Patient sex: M
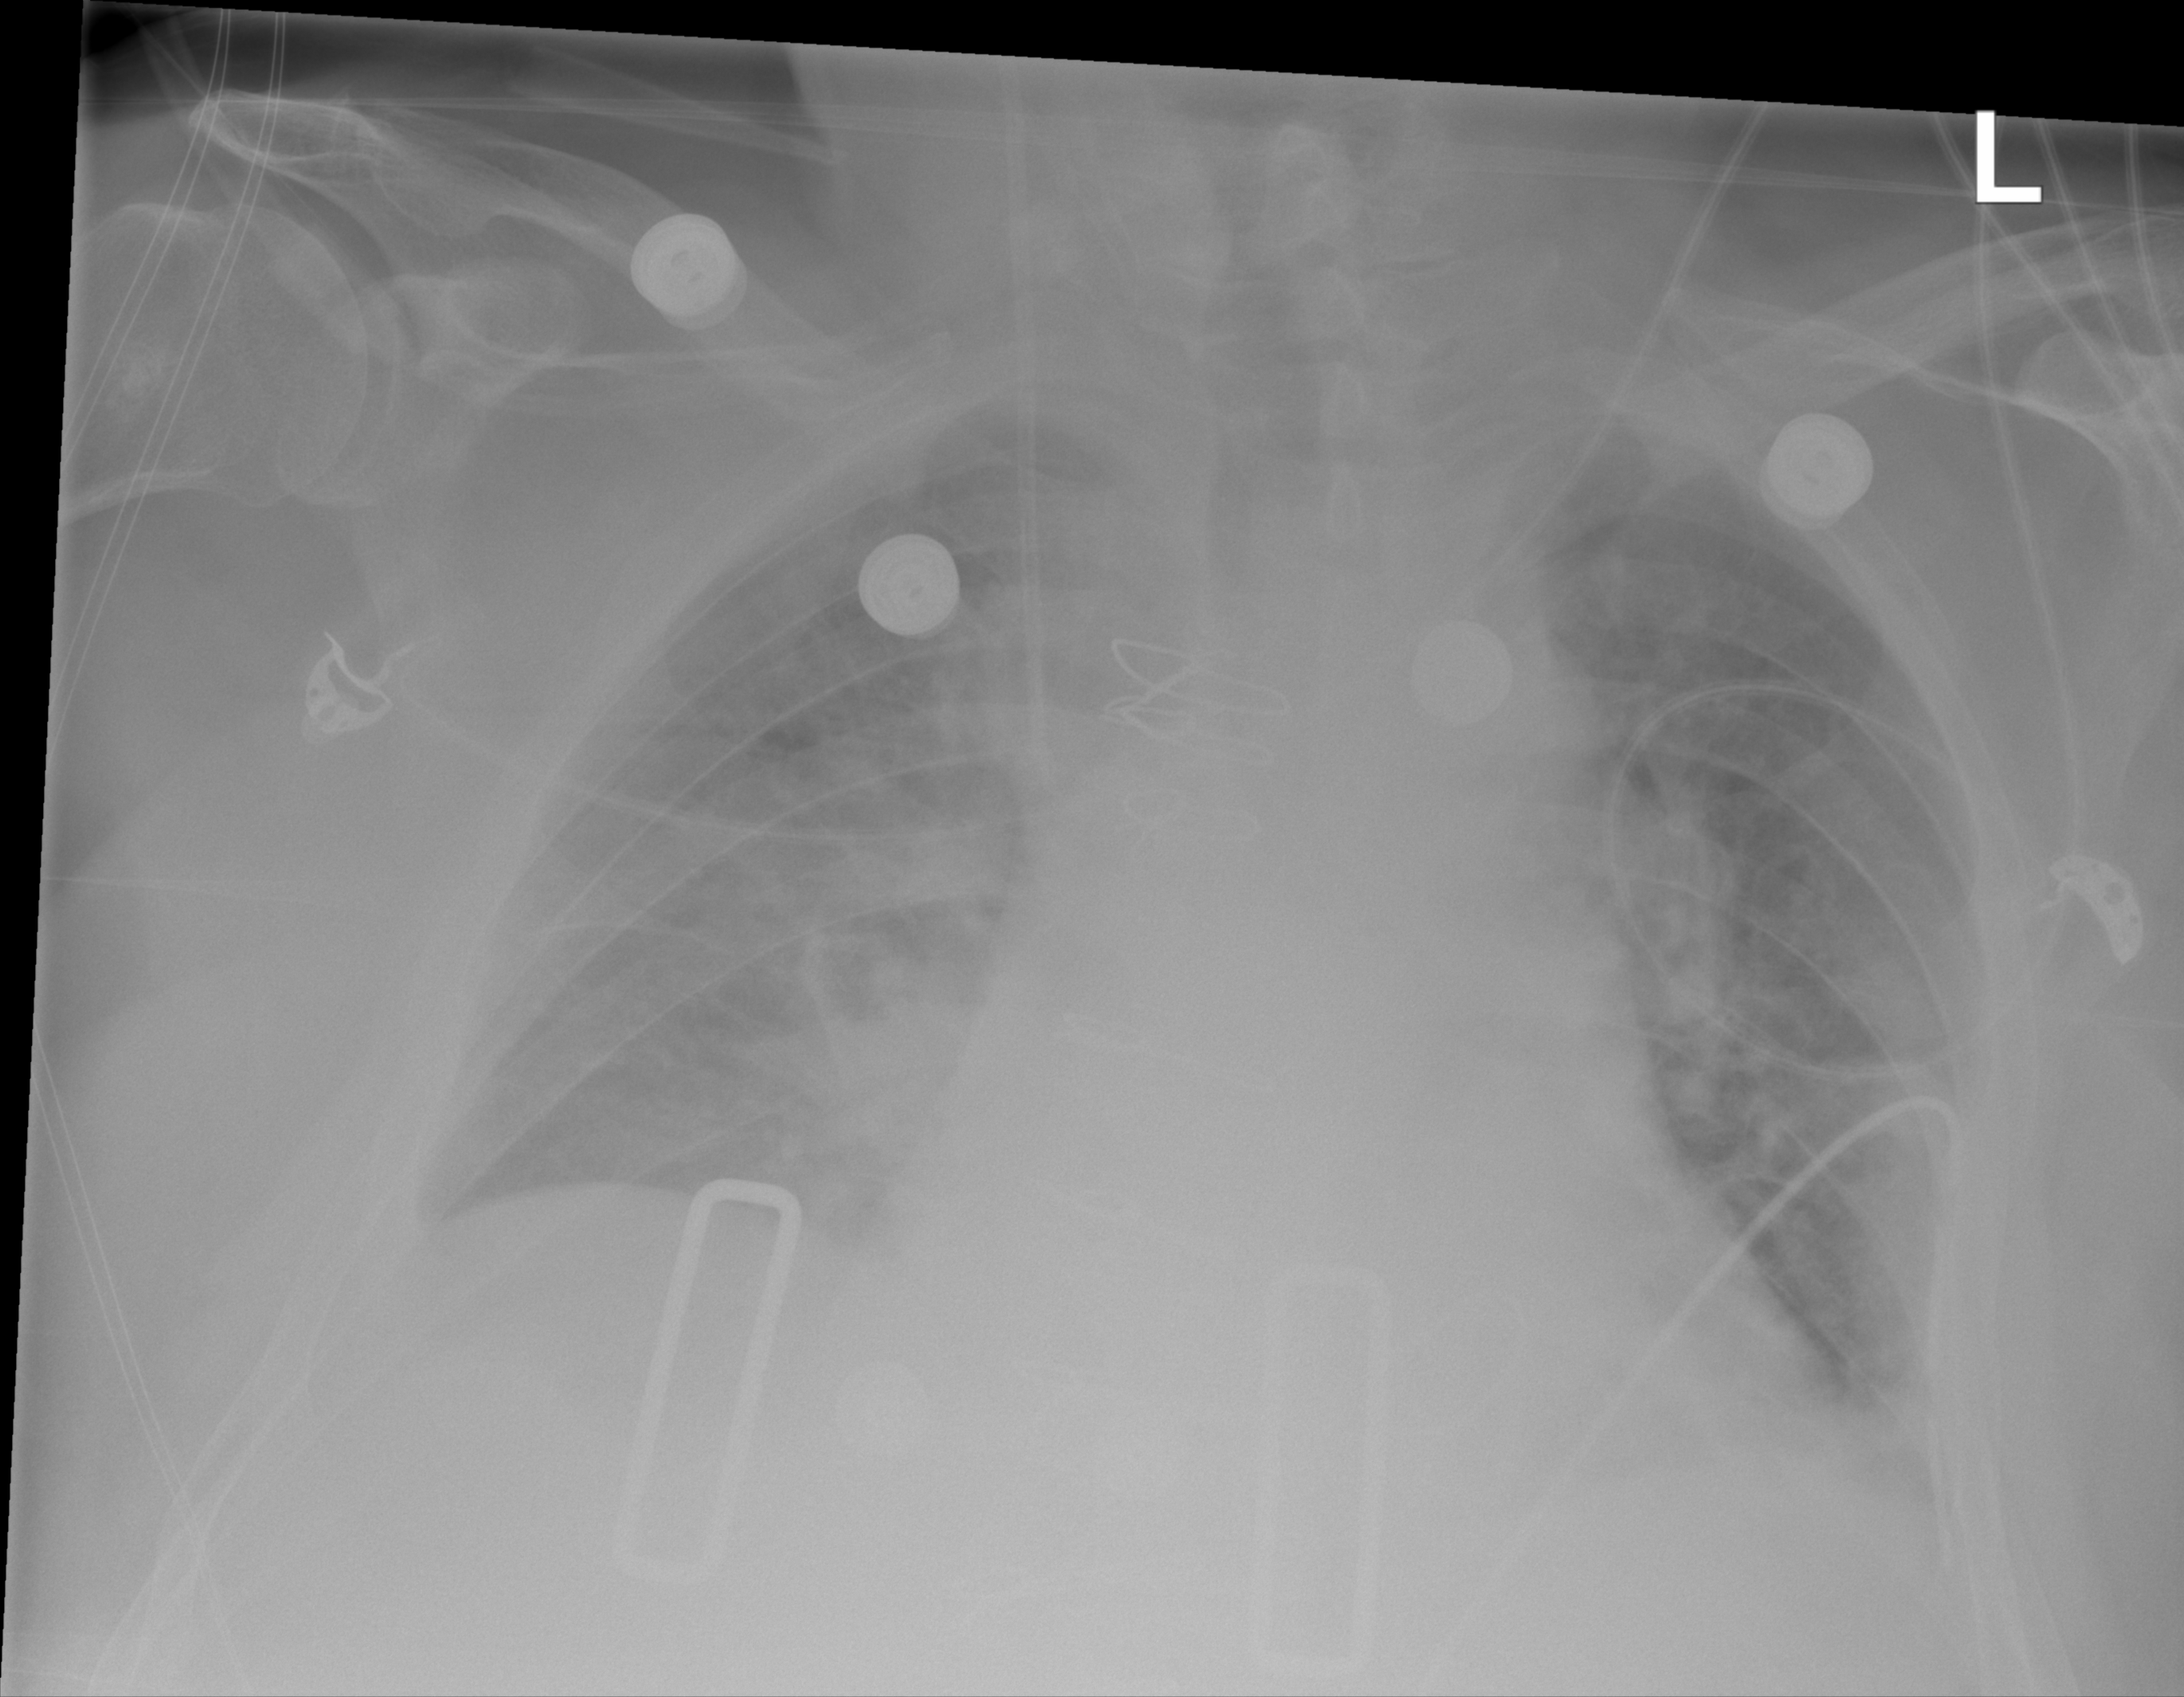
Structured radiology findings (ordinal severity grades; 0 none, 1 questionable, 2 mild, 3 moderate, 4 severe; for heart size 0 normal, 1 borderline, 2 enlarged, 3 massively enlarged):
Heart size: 2
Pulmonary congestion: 2
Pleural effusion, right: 0
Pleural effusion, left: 2
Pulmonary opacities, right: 2
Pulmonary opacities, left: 2
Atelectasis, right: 2
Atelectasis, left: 2